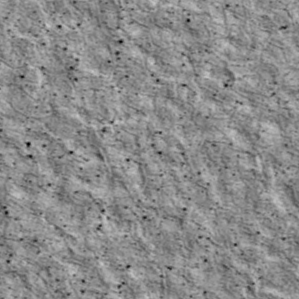
Label: non_frost